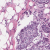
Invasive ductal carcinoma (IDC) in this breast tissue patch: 1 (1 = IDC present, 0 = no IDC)